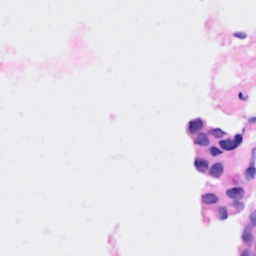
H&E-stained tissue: Breast